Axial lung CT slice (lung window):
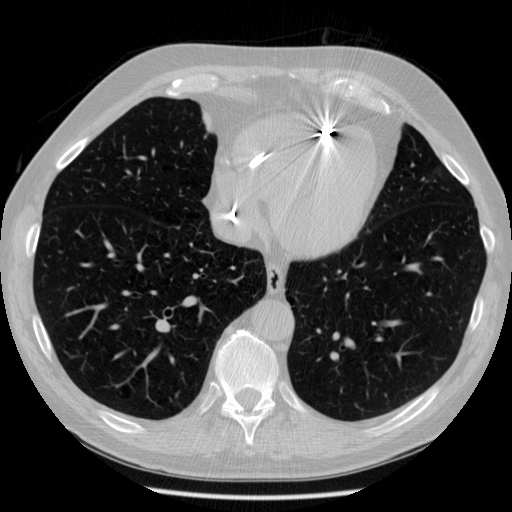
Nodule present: no